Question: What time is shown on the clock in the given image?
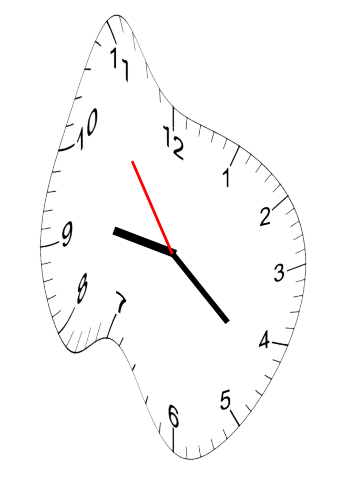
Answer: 09:21:54